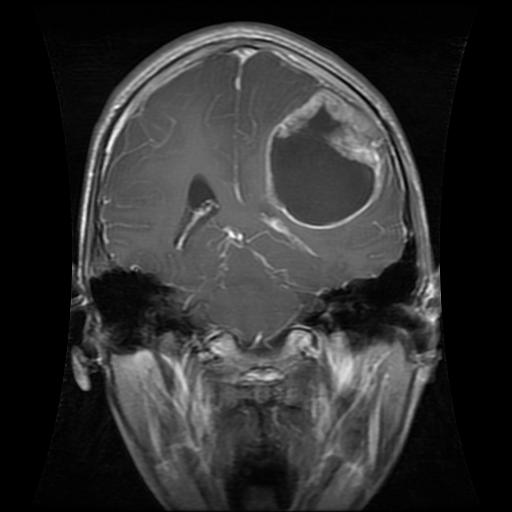
Label: glioma